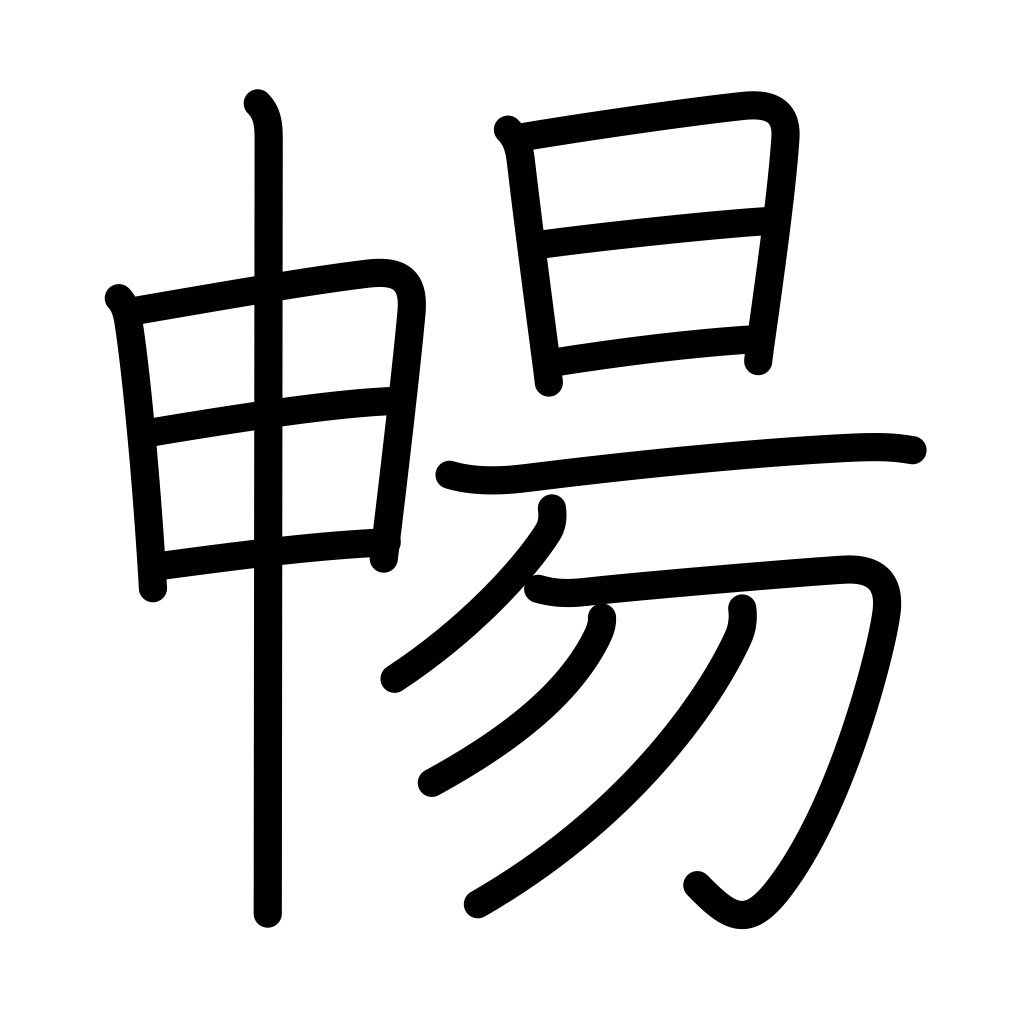
Meaning: stretch